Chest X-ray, AP view. Patient: 73 years old, sex M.
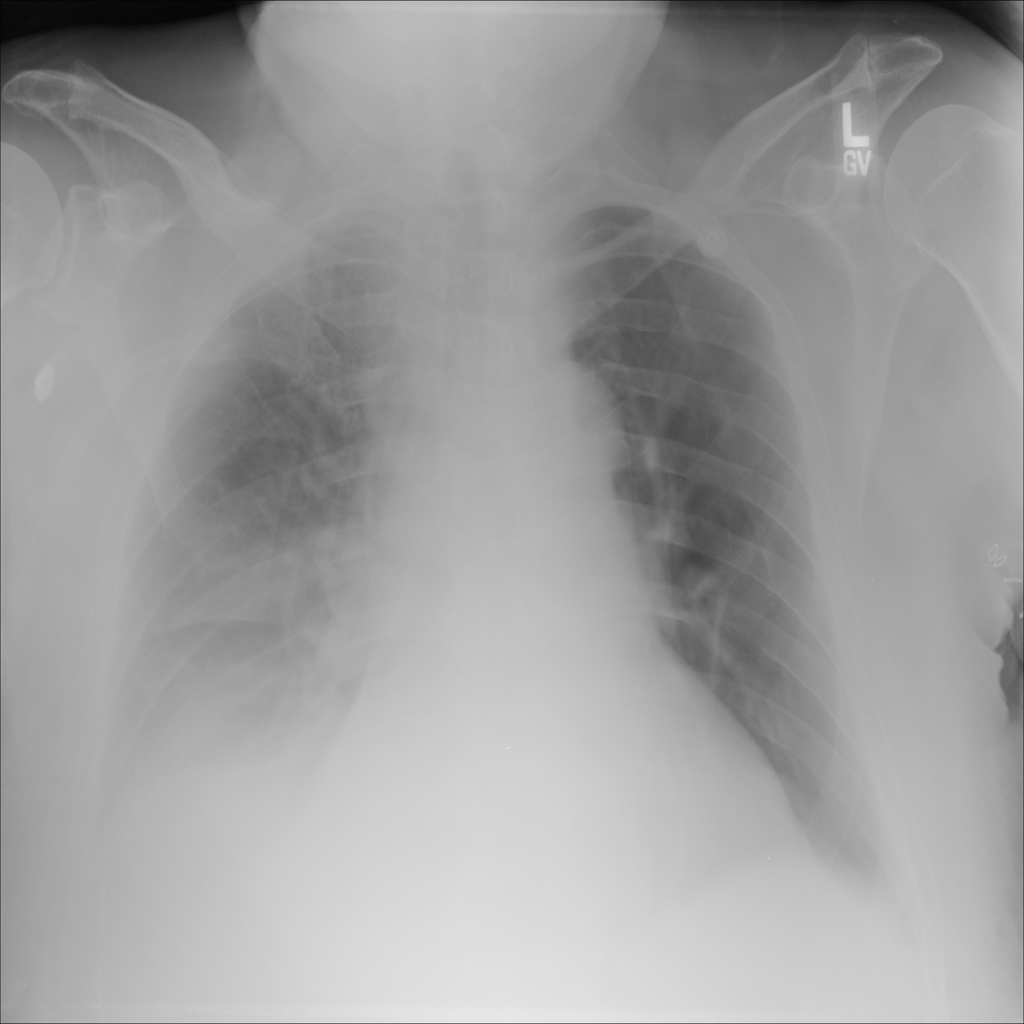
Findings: Effusion